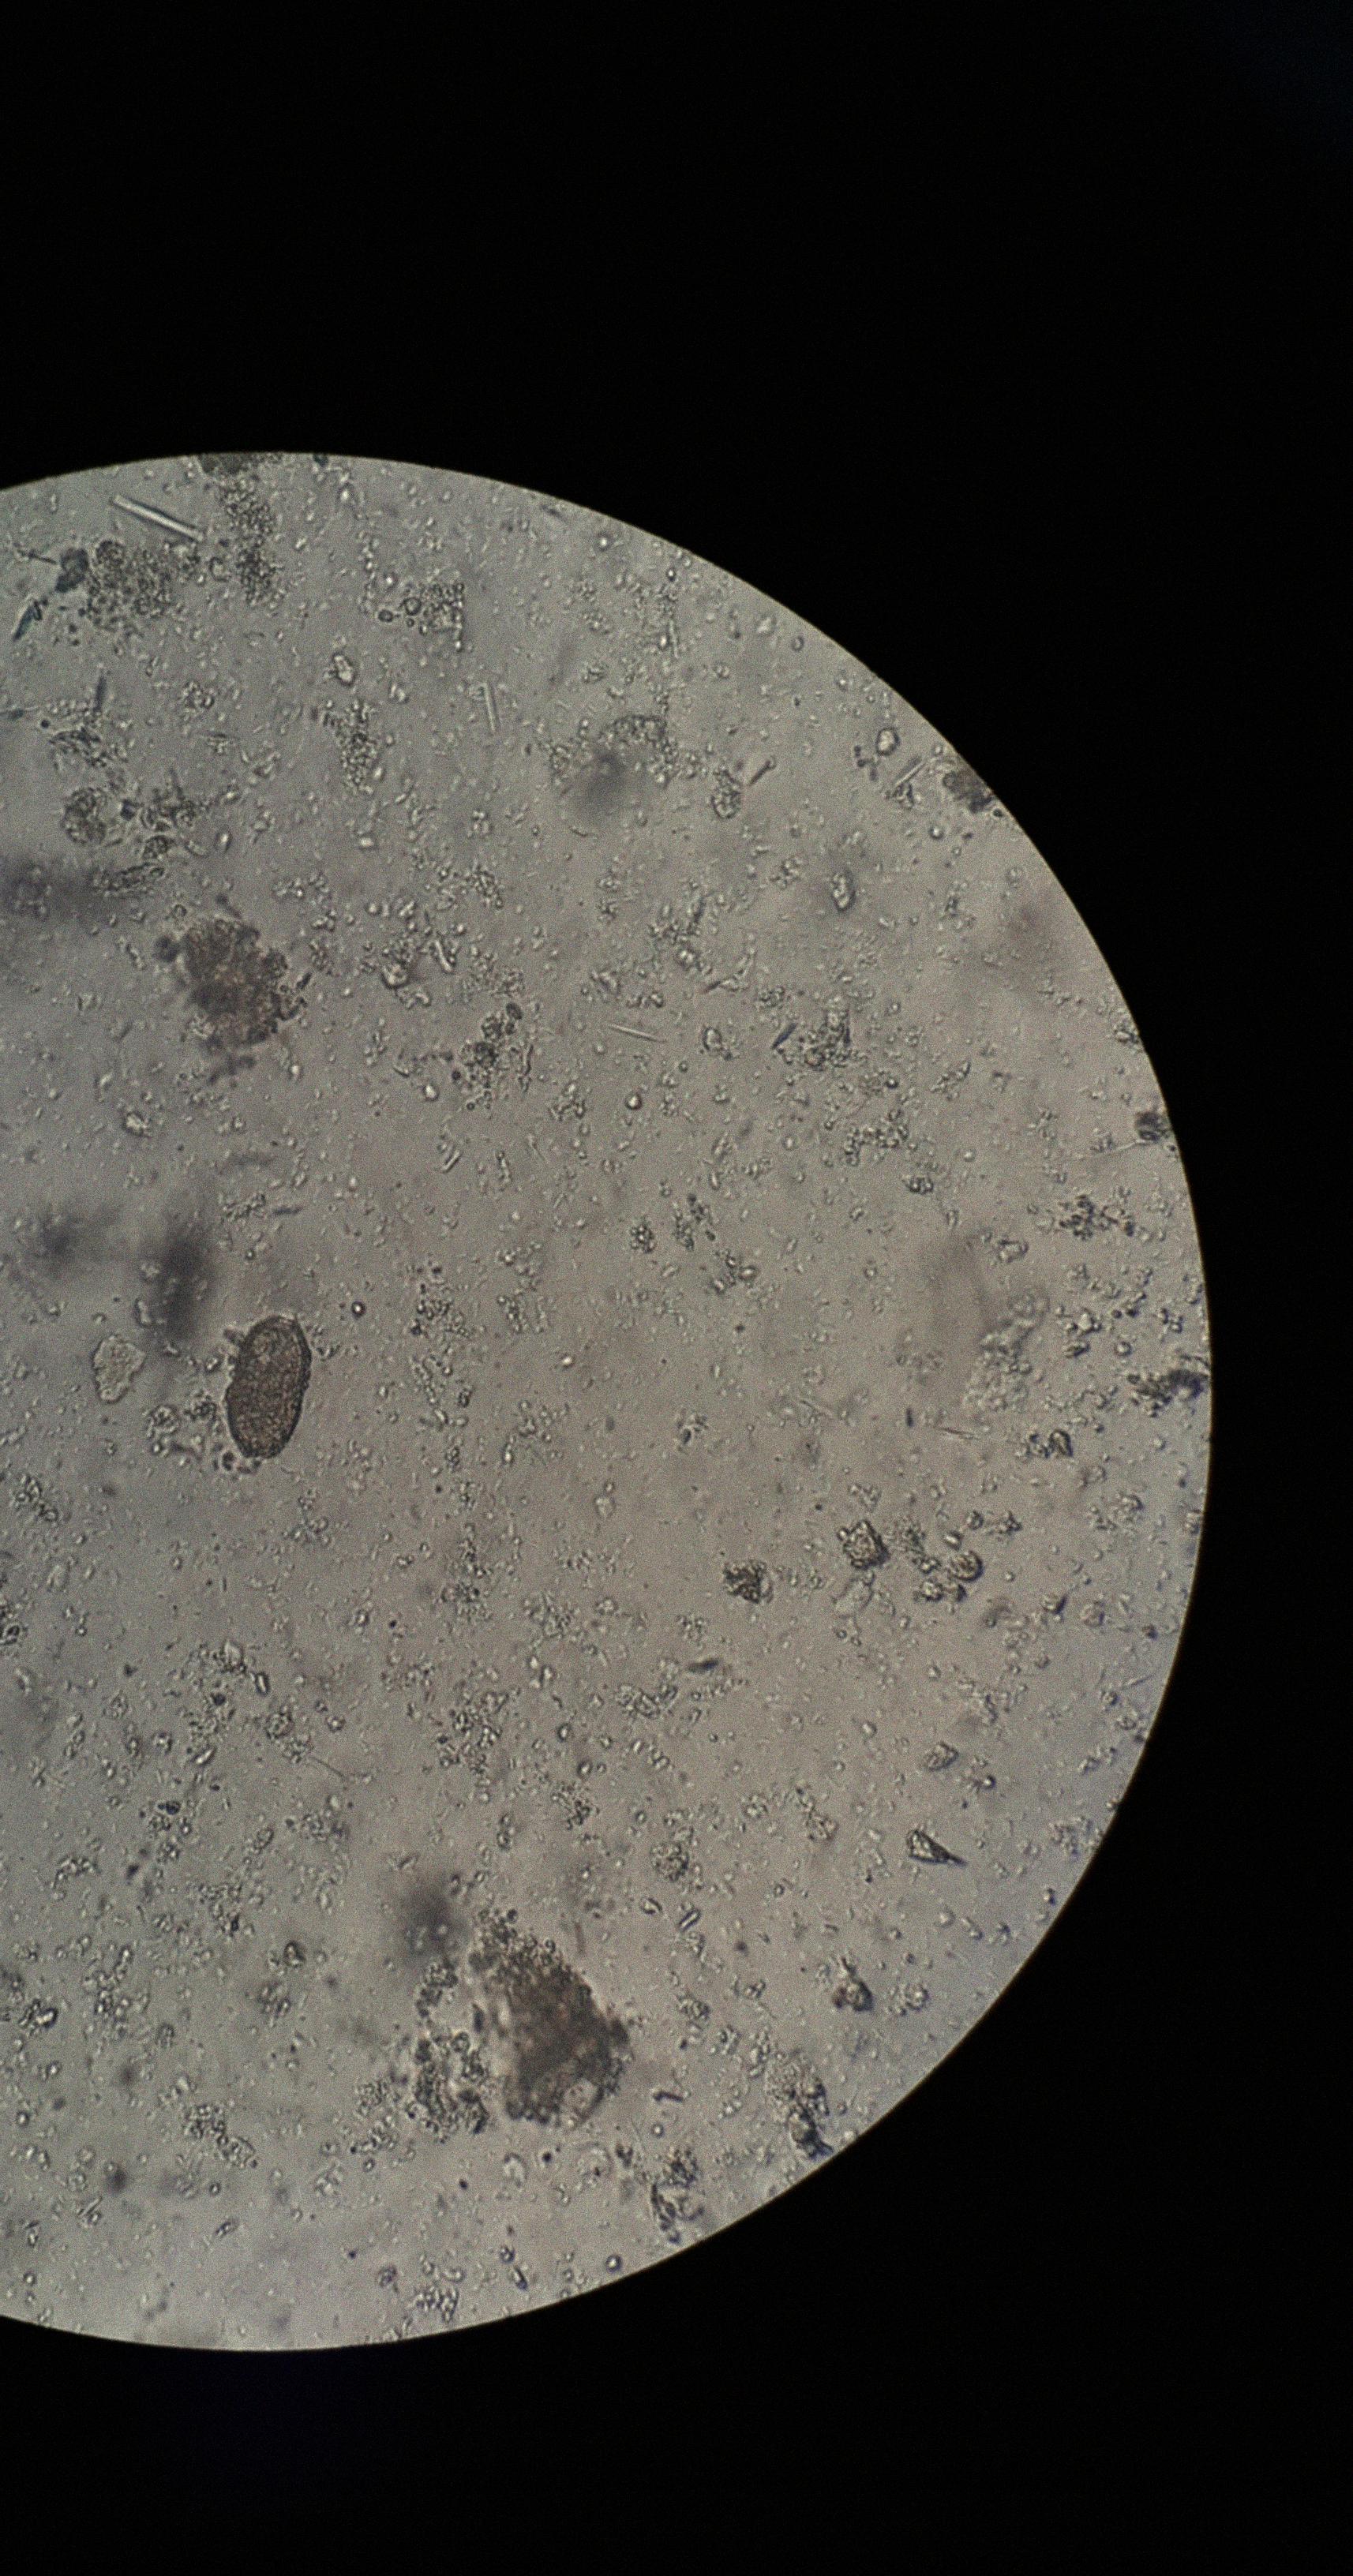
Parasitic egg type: Capillaria philippinensis